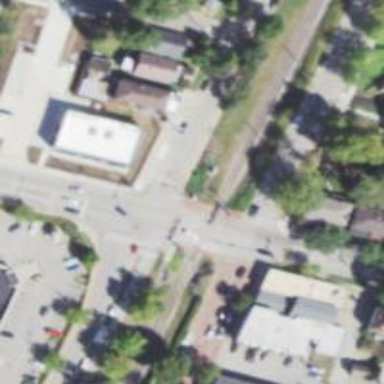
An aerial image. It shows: Level crossing with lights at railway intersection.